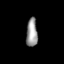
Tissue: lung
Cell type: T cells
Senescence score: 0.5946
Nuclear area (px): 312
Mean DAPI intensity: 153.923